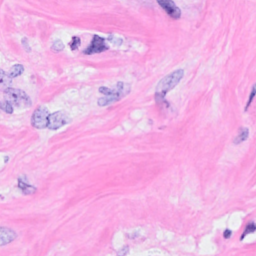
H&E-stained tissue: Breast